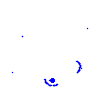
Particle: electron